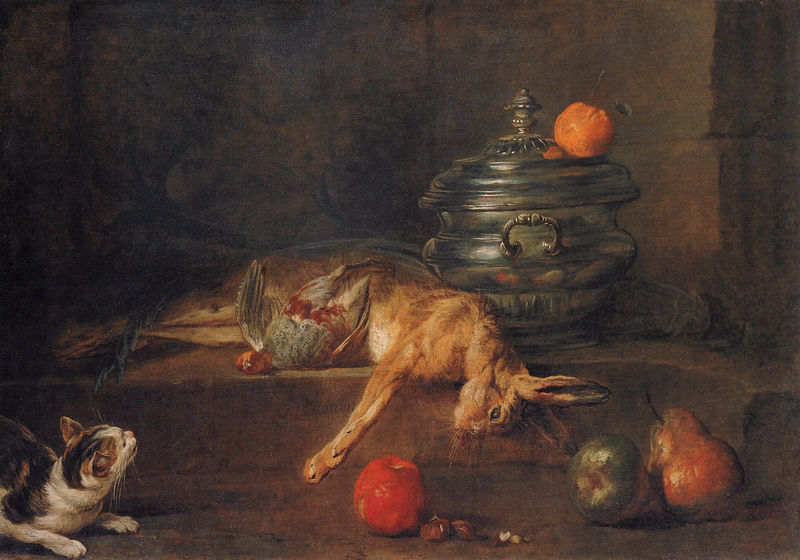
Titel: Die Silberterrine
Künstler: Jean-Baptiste Siméon Chardin
Standort: New York (New York)
Institution: The Metropolitan Museum of Art
Schlagwörter: blau, blätter, dunkel, feder, flügel, kopf, körper, schatten, vogel, weiß, gelb, grün, ocker, braun, grau, haar, hell, hintergrund, licht, ohr, orange, profil, raum, rücken, schwarz, tisch, zimmer, blick, obst, rot, tier, tiere, beige, ornament, bart, wand, augen, barock, federn, gefieder, leiche, schüssel, silber, stein, steine, taube, tod, tot, toter, hals, holland, innenraum, niederlande, signatur, öl, spiegelung, brüstung, boden, auge, haare, realismus, decke, blatt, ohren, szenerie, frucht, früchte, gemüse, hase, henkel, krug, maus, stilleben, stillleben, ton, beine, fell, schwanz, apfel, mandarine, topf, äpfel, bein, liegen, fels, kamm, mauer, nacken, treppe, wild, feathers, oil, white, essen, black, dark, gray, green, painting, table, wall, yellow, glanz, ornamente, reflection, brown, floor, pfoten, pot, stufe, vase, bauch, liegend, birne, stiel, wände, griff, birnen, vanitas, katze, deckel, fühler, gefäß, memento mori, messing, nahrung, vergänglichkeit, zinn, blut, hängen, mauerwerk, kater, kerne, kupfer, lauf, jagd, barthaar, fleck, flecken, gemäuer, pfote, sims, küche, geflügel, feather, leben, wood, beute, blutlache, fasan, jagdstilleben, jagdstillleben, jagdstück, kaninchen, lache, läufe, strecke, silver, mauern, apple, food, fruit, life, stone, death, kralle, metal, opfer, terrine, hahn, rebhuhn, huhn, küchenstück, traube, look, leigen, süß, tierstillleben, fur, bird, gehäuse, urne, tatzen, anordnung, haselnuss, nuss, nüsse, dead, peach, kessel, naschen, ledge, still life, urn, cat, ears, apfelsine, lebensmittel, lebendig, kern, blutfleck, lauern, eye, dove, pigeon, vessel, beobachtung, blutflecken, gebundene fuesse, gefäß mit deckel, geschossen, hase und fasan, hasenfuß, jagdbild, jagdbildnis, kadaver, katzenblick, körner, küchenstilleben, küchenstillleben, memento, mori, wildbret, wildbrett, leaf, perlhuhn, whiskers, kitten, paint, dutch, truthan, terine, tan, still, pan, tote tiere, wing, kill, onion, wachtel, traurig, flämische malerei, fruits, blood, chicken, game, nut, apples, harvest, toter hase, hen, kitchen, pear, düster, hare, messingware, hunt, jar, garlic, rabbit, spice, kunst, bunny, feline, oranges, tangerine, counter, herb, tureen, appl, perlhun, maunzen, nuts, dead nature, lin, sink, seeds, poultry, erntedank, opfergabe, chesnut, conket, conker, silvery, floot